Question: How can I render mathematical notations / expressions in Python with OpenGL?
I'm actually using <URL> however it uses OpenGL.
Such things as <URL>:

I can't store static images as I am generating the expressions as well.
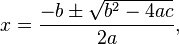
Answer: I would say generate suitable <URL> expression, rendering it into an image, then load the image as a texture.